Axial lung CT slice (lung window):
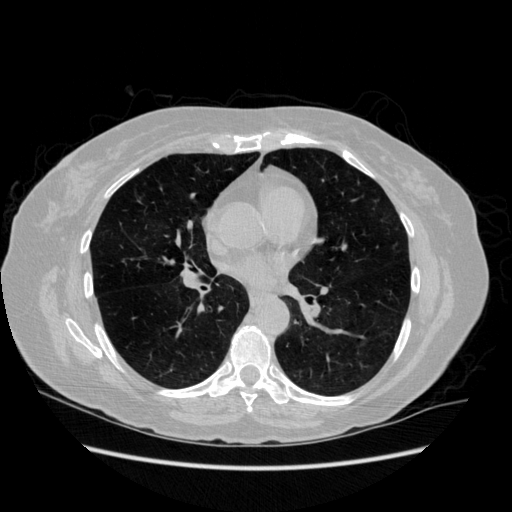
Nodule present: no